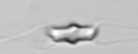
Label: Chaetoceros_didymus